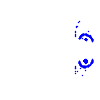
Particle: electron